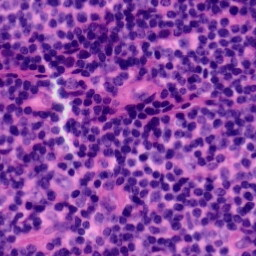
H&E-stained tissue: Tonsil